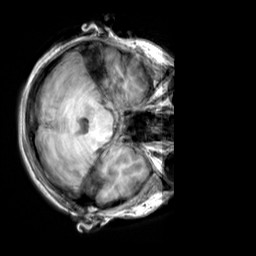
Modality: T1w
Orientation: axial
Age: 34
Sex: female
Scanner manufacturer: siemens
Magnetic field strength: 3 T
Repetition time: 2.3 s
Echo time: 0.00303 s